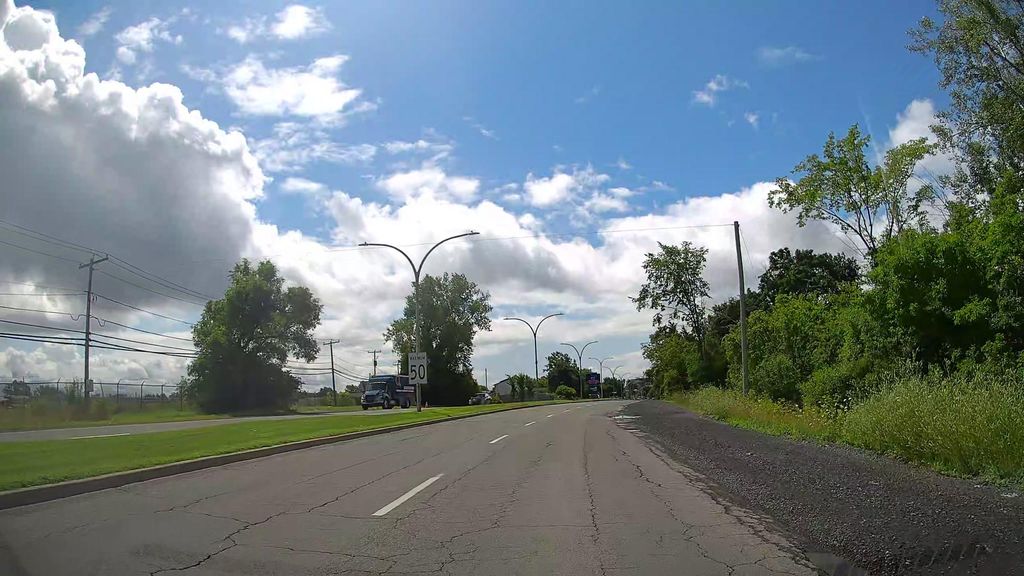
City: montreal